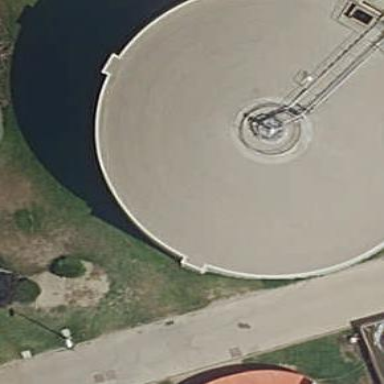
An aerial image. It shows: Storage tank that is man-made.